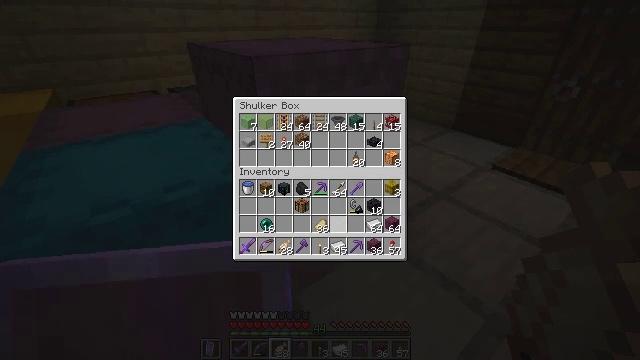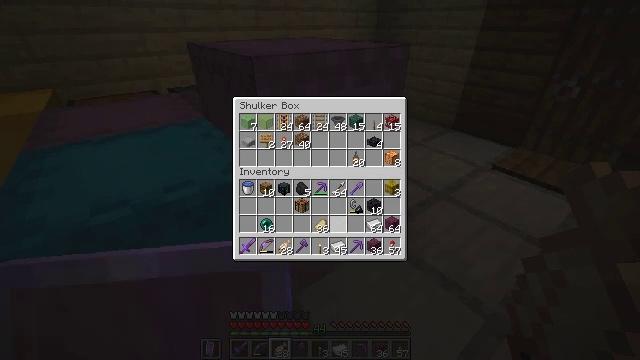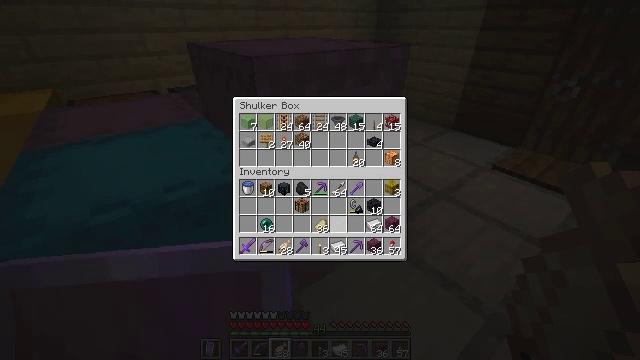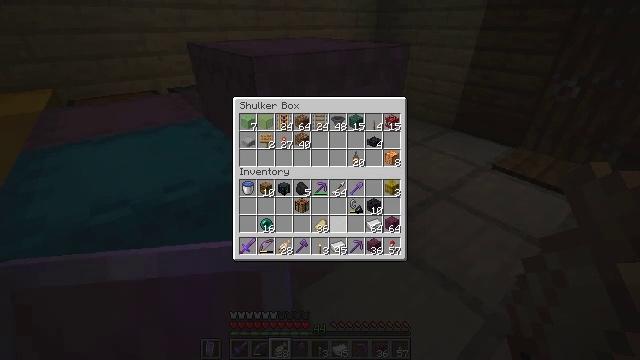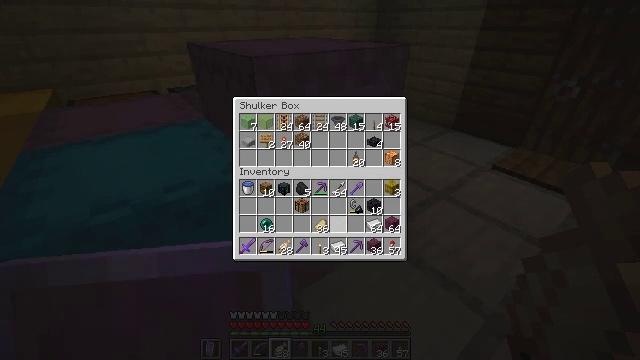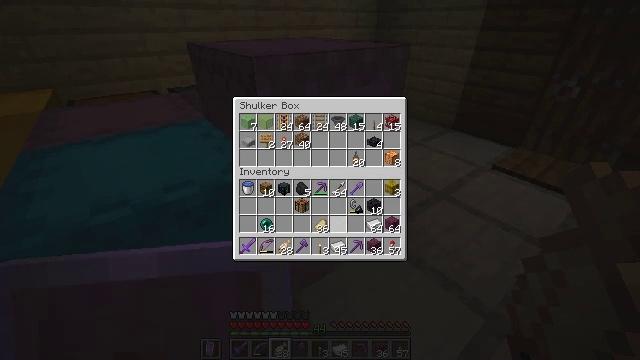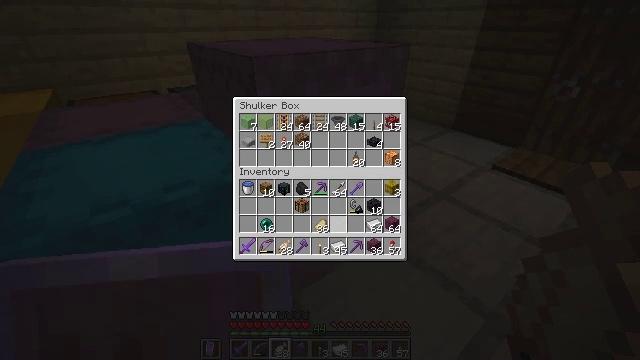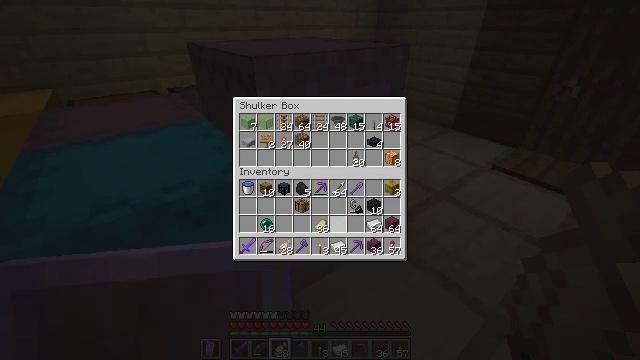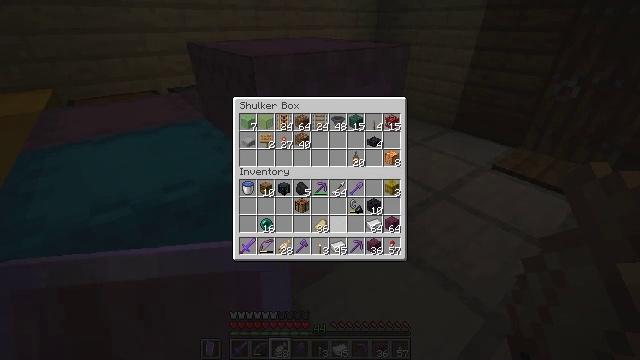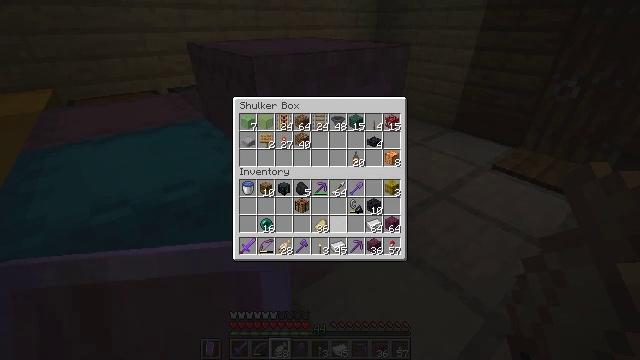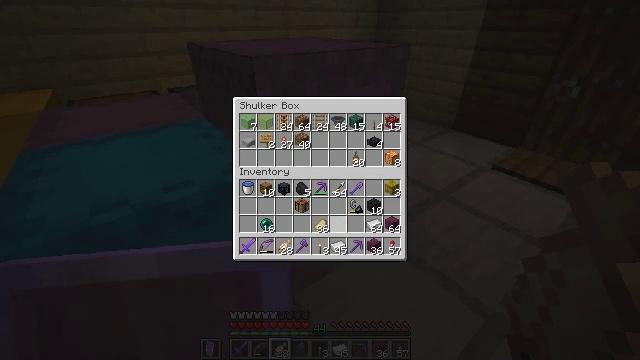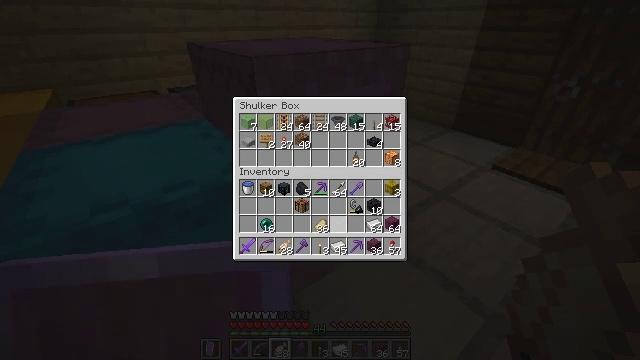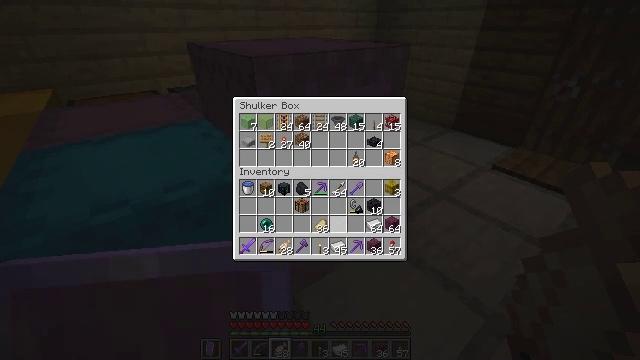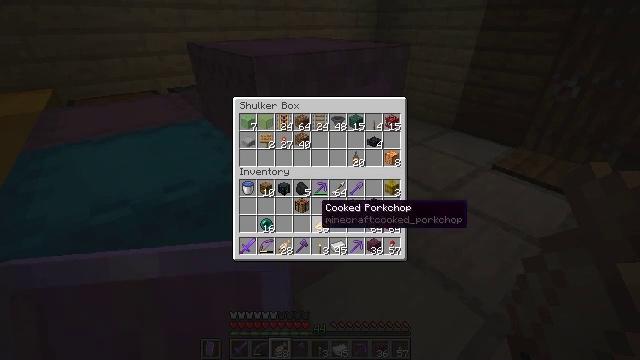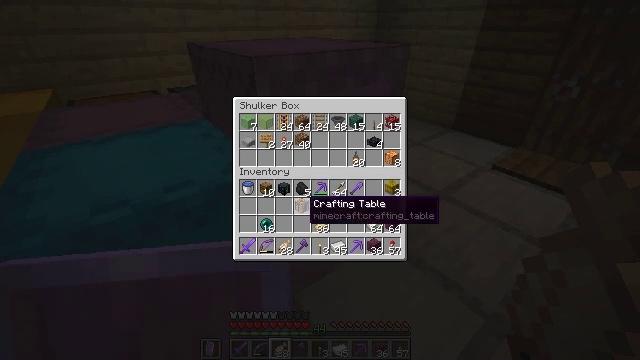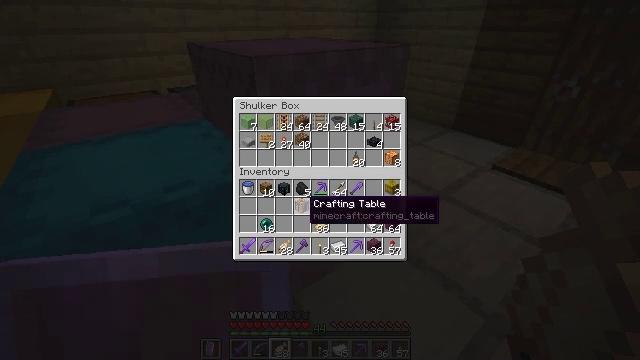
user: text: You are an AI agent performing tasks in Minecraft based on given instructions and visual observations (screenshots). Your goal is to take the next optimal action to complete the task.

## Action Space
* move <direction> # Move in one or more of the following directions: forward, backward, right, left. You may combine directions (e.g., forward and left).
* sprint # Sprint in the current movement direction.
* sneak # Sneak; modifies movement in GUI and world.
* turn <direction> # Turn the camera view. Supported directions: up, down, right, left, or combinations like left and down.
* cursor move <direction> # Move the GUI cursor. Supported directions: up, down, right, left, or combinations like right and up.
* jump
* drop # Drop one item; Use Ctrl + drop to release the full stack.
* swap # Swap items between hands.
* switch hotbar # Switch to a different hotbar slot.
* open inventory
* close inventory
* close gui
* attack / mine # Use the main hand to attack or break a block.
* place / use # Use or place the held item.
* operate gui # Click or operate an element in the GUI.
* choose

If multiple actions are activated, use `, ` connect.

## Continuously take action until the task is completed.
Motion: motion action
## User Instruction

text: Craft the iron block using nine iron ingots.
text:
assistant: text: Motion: no_op
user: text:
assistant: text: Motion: no_op
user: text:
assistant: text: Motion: no_op
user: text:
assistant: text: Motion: no_op
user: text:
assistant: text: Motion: no_op
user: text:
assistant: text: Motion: no_op
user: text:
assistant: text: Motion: no_op
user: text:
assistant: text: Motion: no_op
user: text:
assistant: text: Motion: no_op
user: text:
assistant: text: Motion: no_op
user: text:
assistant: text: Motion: no_op
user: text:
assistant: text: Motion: no_op
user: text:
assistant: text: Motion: turn left
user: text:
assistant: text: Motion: turn left
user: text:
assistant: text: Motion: no_op
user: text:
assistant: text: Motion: turn left
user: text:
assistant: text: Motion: turn left and up
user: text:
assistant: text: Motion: no_op
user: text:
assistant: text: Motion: no_op
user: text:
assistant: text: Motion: turn left
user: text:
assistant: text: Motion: no_op
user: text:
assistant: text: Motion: no_op
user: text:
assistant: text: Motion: no_op
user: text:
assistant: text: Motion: no_op
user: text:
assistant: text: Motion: no_op
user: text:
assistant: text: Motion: turn right
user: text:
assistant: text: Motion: no_op
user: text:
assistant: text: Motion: no_op
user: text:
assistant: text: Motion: no_op
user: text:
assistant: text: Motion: no_op